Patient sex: F
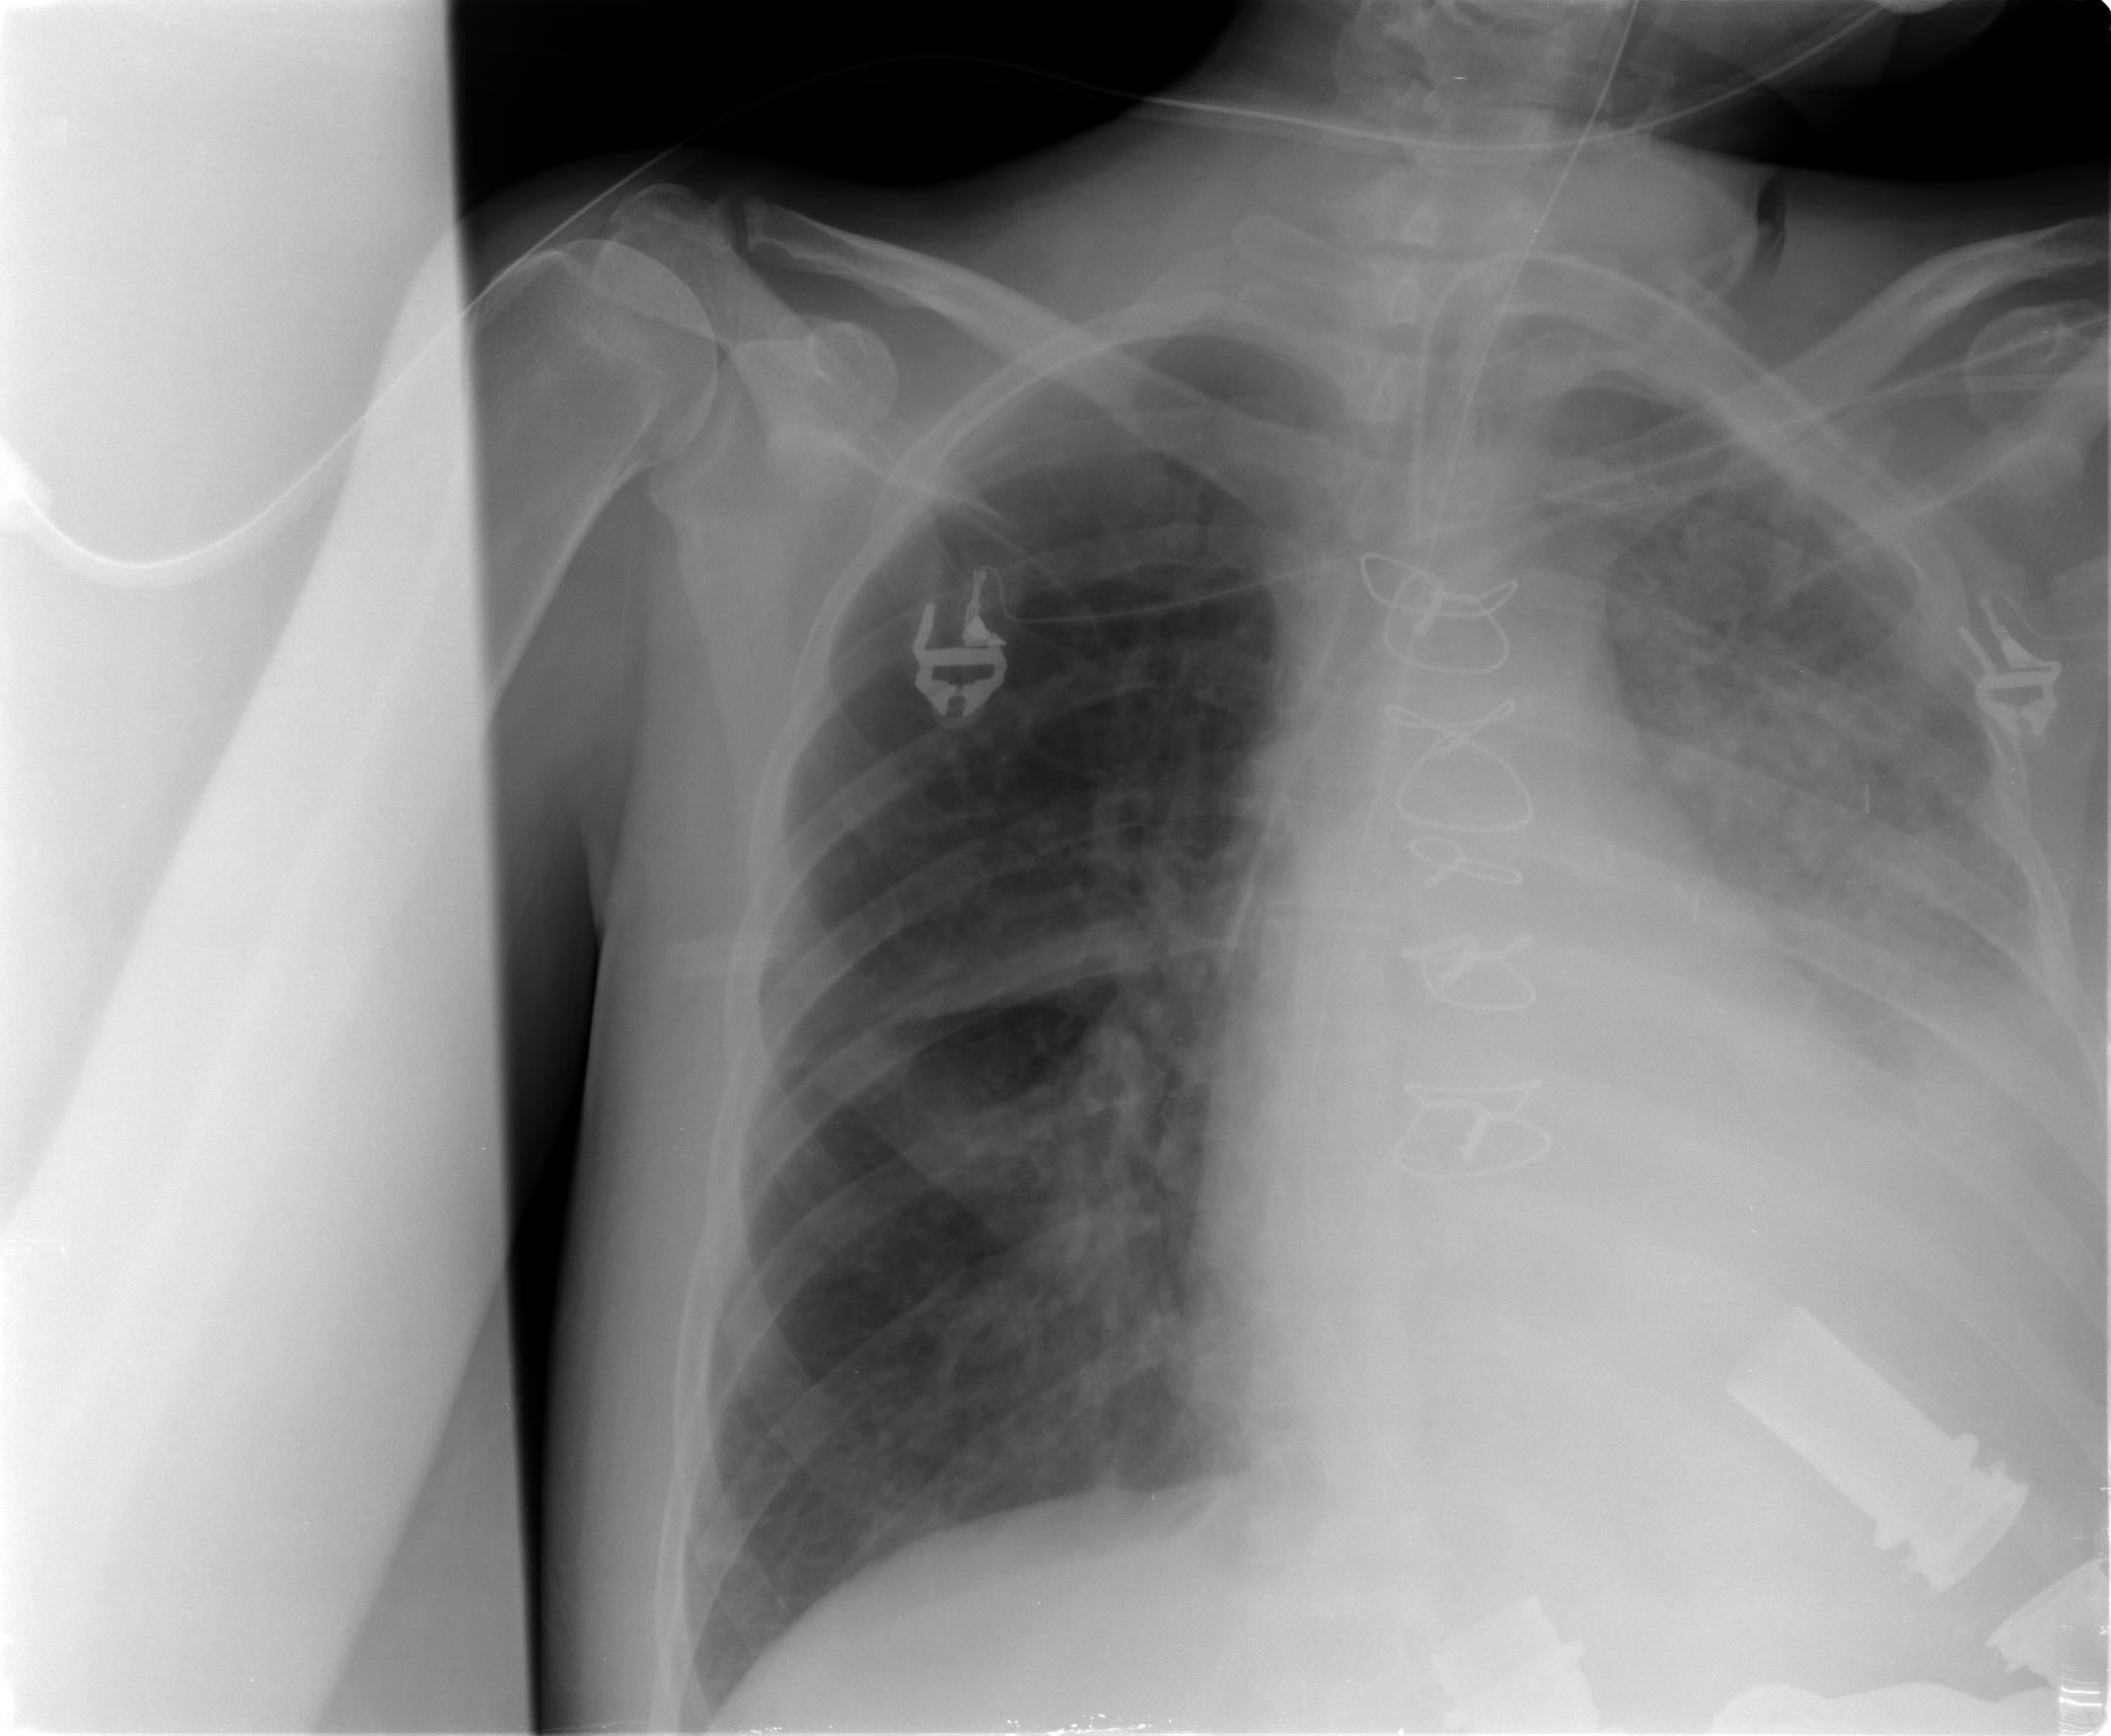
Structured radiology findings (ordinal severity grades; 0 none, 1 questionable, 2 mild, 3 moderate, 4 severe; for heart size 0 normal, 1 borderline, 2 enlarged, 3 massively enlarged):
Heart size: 1
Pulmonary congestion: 0
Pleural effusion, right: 0
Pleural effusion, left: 3
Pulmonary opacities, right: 0
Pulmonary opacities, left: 2
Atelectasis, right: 1
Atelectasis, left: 3